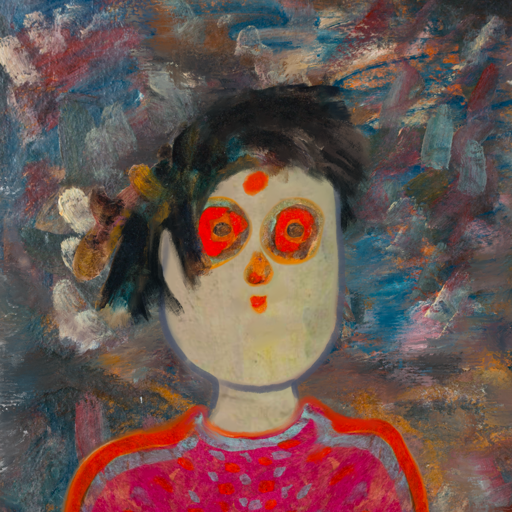
Background: Boggyland, Head And Neck Front: Hill_Girl, Face Front: Sisters, Bust: Sisters, Hair Front: Pipe, Head Accessory: Blank, Second Necklace: Blank, Necklace: Blank, Baby: Blank